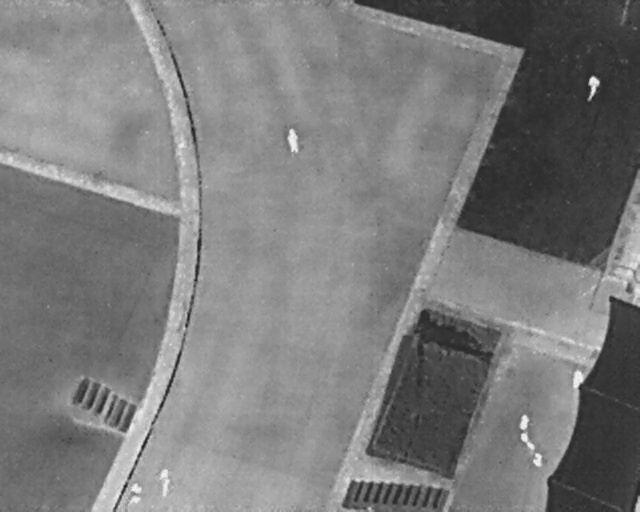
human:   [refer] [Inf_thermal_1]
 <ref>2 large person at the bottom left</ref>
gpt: <box>[[23, 92, 27, 95, 178], [18, 94, 23, 97, 4]]</box>

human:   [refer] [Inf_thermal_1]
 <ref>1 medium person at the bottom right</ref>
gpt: <box>[[88, 72, 92, 75, 8]]</box>